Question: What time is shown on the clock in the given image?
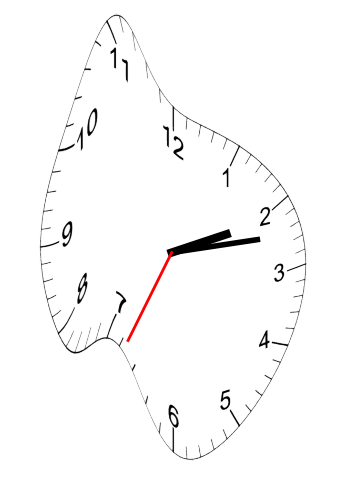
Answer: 02:12:34